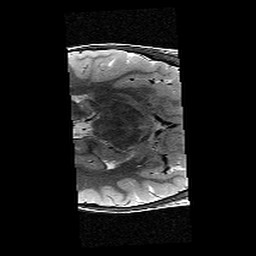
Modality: T2w
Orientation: axial
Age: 11
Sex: female
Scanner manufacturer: siemens
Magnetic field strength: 3 T
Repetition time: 9.23 s
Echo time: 0.067 s